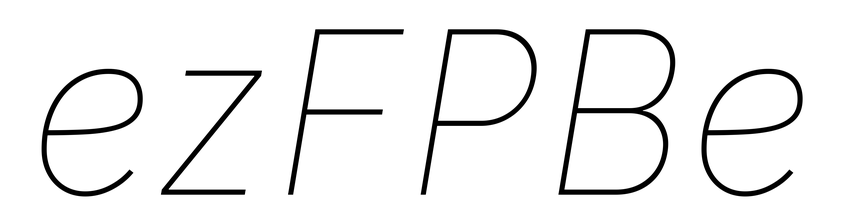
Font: Inter-Italic_Thin_Italic